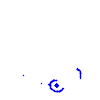
Particle: pion